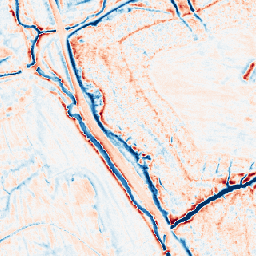
Category: edge_preserving
Decomposition family: anisotropic_diffusion
Decomposition parameters: iterations: 20
kappa: 10
gamma: 0.2
Upsampling method: nearest
Upsampling parameters: scale: 8
Upsampling scale: 8